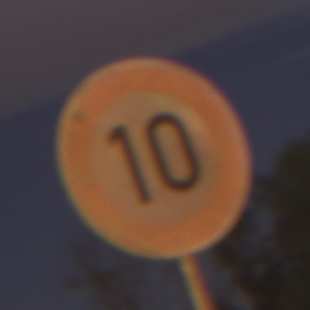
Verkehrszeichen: Geschwindigkeit10
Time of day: Night
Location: Outdoor (Suburban)
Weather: PartlyCloudy
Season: NotSpecified
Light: Artificial